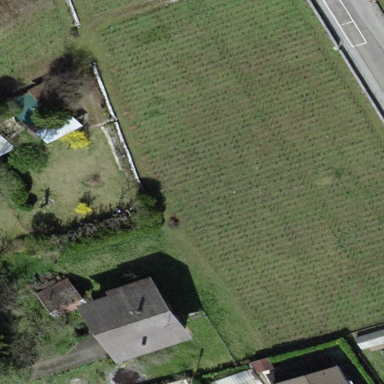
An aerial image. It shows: Vineyard where grapes are grown.